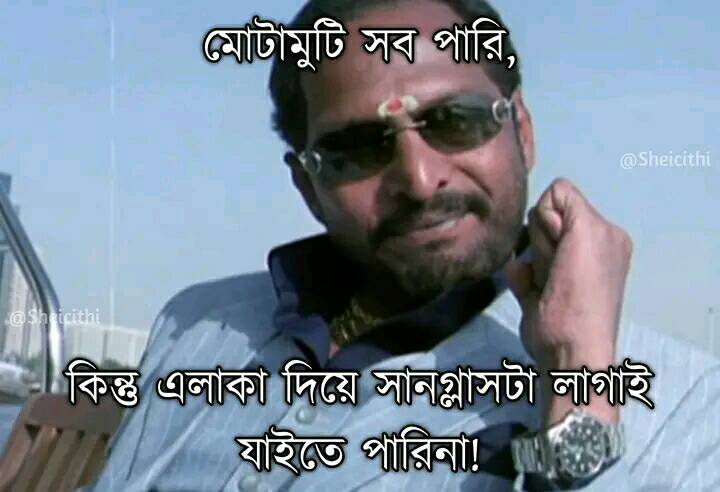
Text: মোটামুটি সব পারি কিন্তু এলাকা দিয়ে সানগ্লাসটা লাগাই যাইতে পারি না
Label: Non Hate